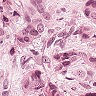
Metastatic tissue present: yes